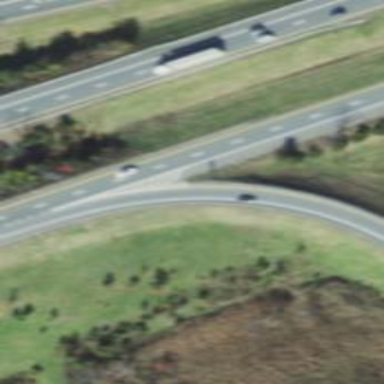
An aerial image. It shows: Road marking featuring gore chevron.